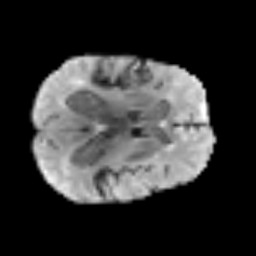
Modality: T2w
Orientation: axial
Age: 69
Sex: male
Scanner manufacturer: siemens
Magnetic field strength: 3 T
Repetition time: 3.2 s
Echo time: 0.081 s